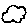
Label: cloud